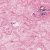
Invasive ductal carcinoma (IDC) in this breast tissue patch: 0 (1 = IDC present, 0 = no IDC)